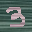
Label: 3